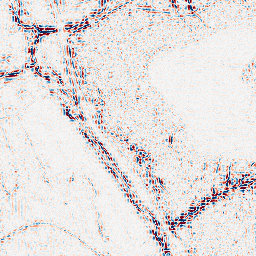
Category: wavelet
Decomposition family: wavelet_biorthogonal
Decomposition parameters: wavelet: bior5.5
level: 2
Upsampling method: edge_directed
Upsampling parameters: scale: 4
Upsampling scale: 4